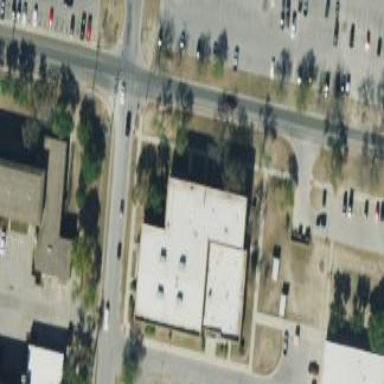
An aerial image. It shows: Building used as fitness center.